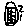
Label: zigzag